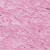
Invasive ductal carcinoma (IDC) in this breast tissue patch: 0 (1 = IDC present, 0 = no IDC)